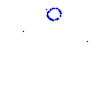
Particle: kaon